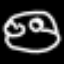
Label: frog